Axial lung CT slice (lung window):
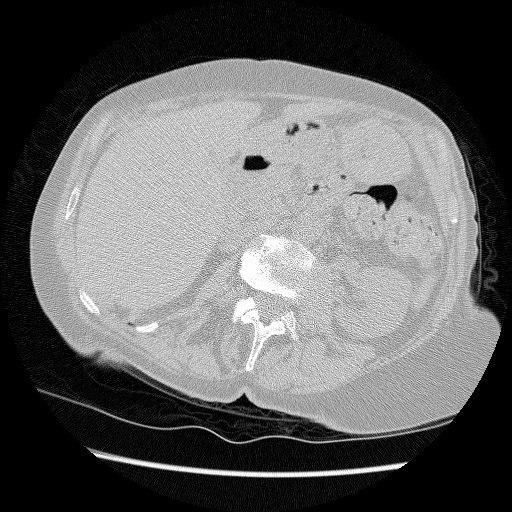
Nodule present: no